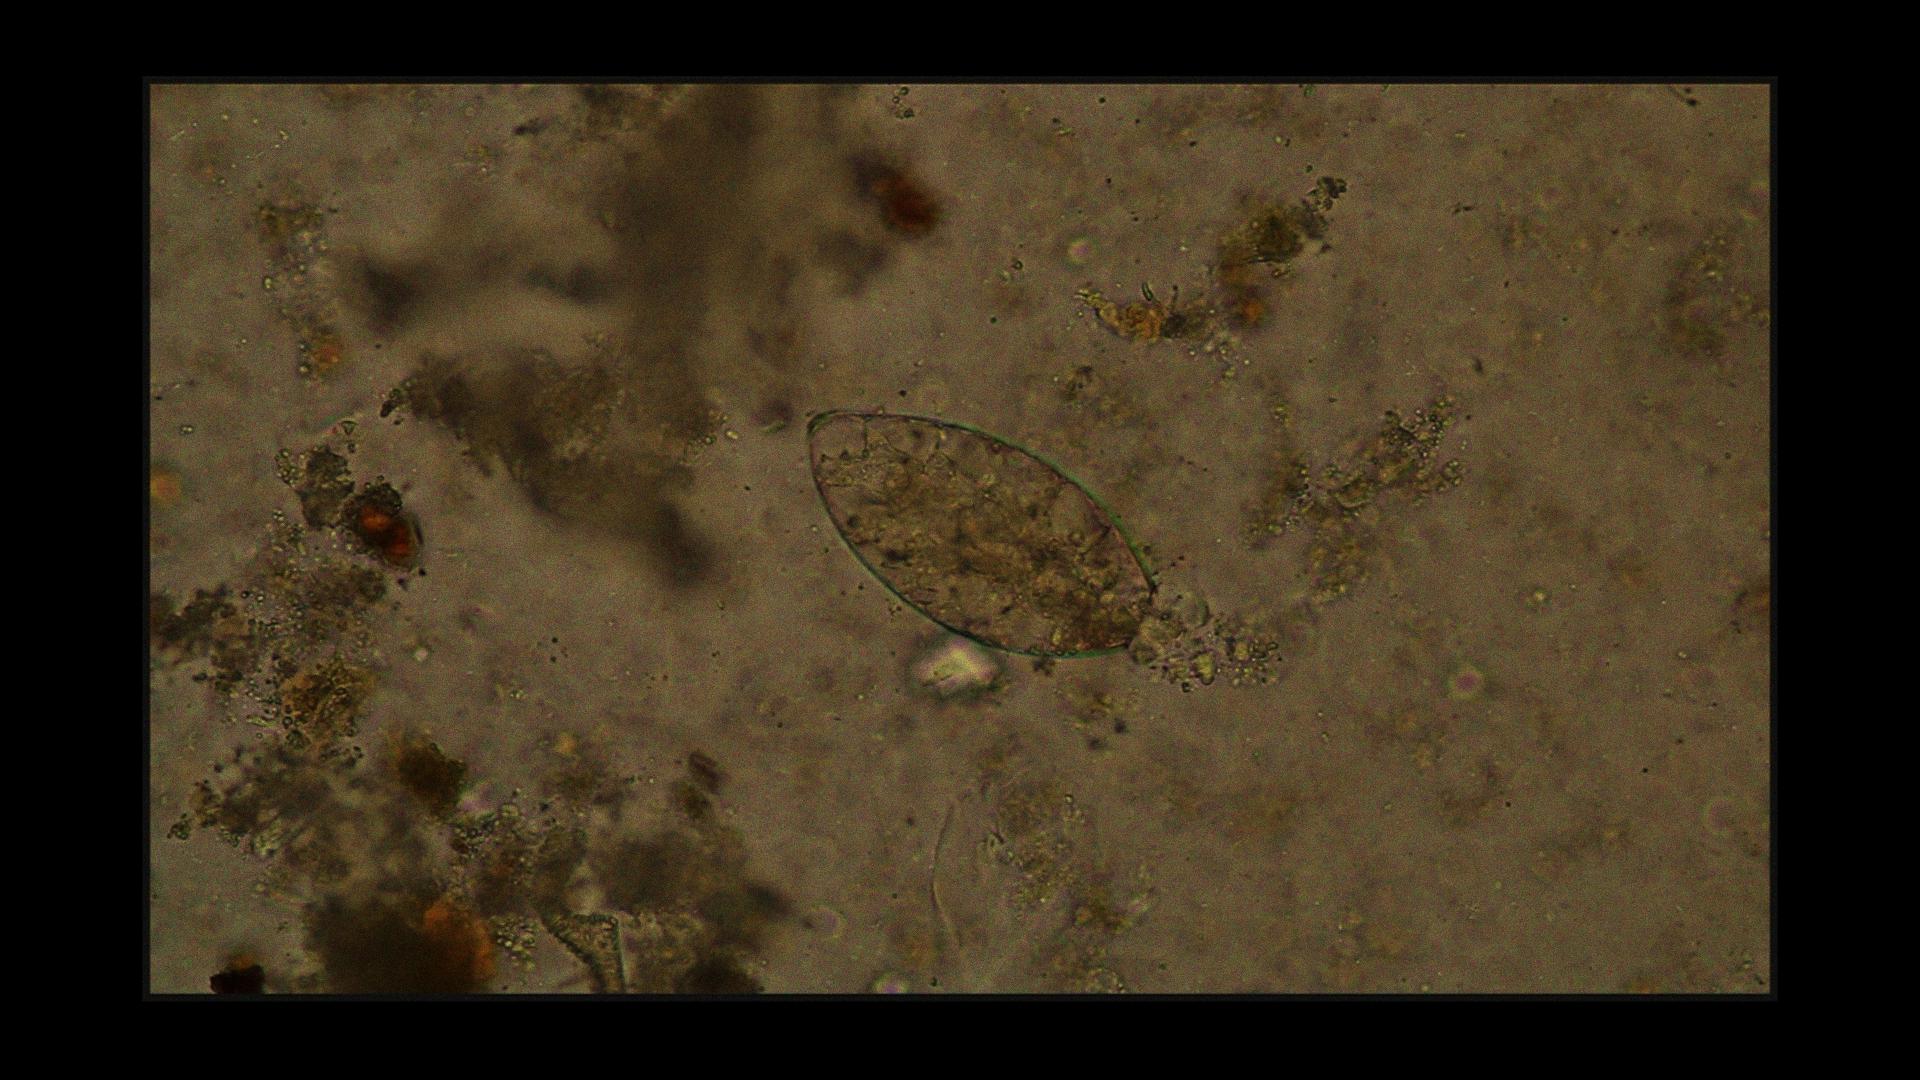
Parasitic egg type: Fasciolopsis buski